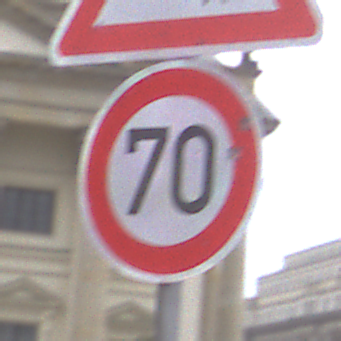
Verkehrszeichen: Geschwindigkeit70
Zusatzzeichen oben: DoppelkurveZunaechstLinks
Umgebung: Outdoor, Urban
Tageszeit: Midday
Wetter: Overcast
Licht: Natural
Jahreszeit: NotSpecified
Kontrast: LowContrast